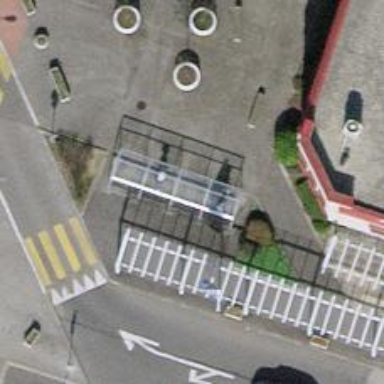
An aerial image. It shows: Bicycle parking area with stands on asphalt surface.